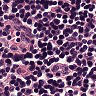
Metastatic tissue present: no